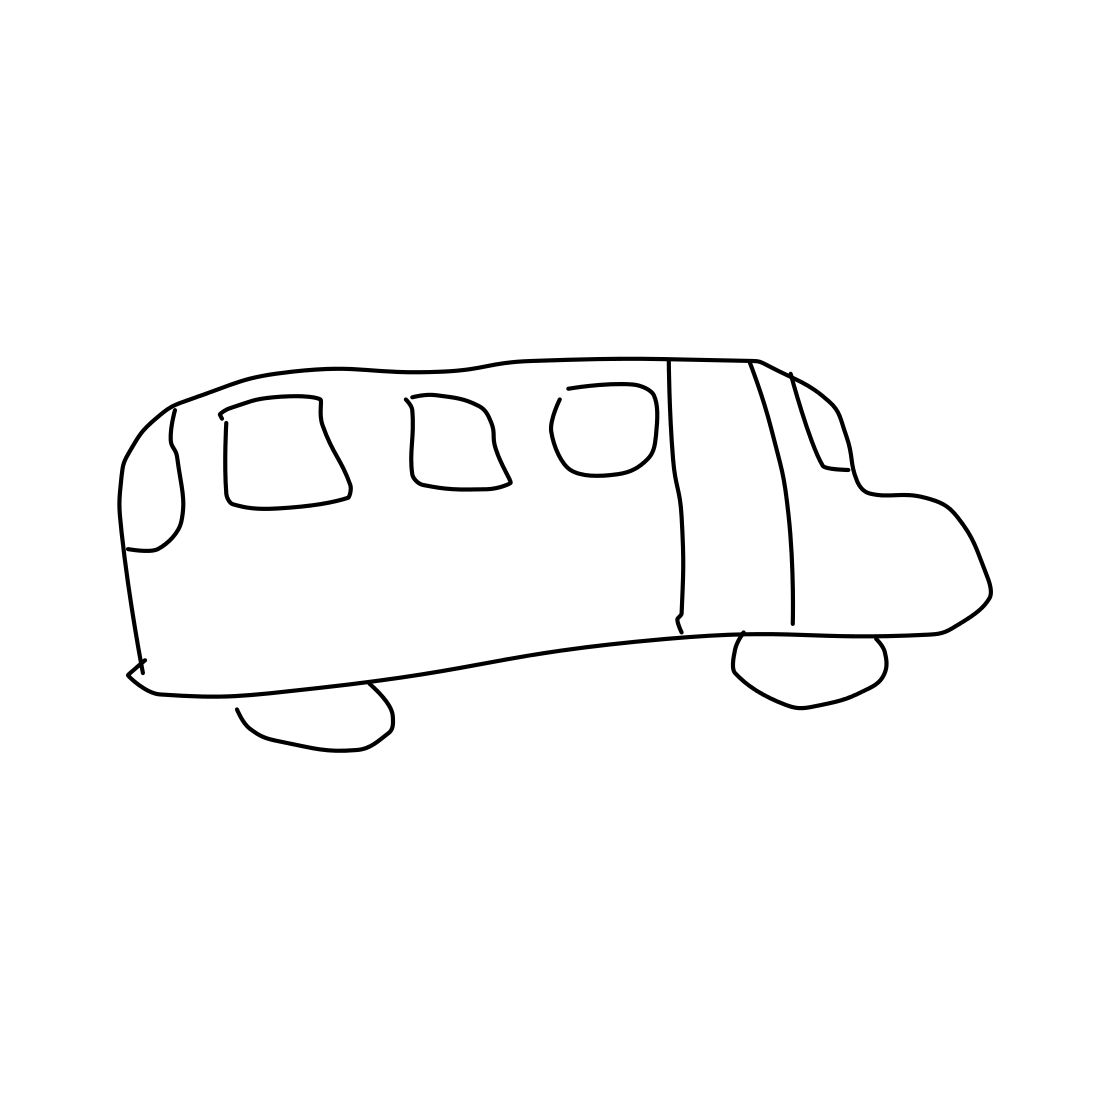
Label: bus